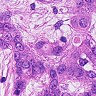
Metastatic tissue present: yes